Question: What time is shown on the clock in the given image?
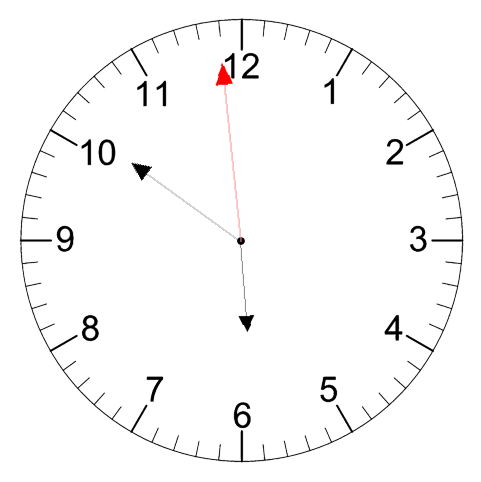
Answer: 05:50:59